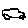
Label: car